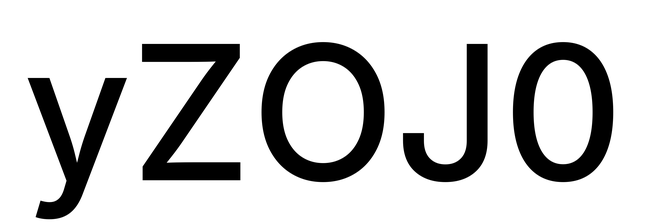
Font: Inter_Medium